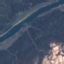
Land use / land cover: River